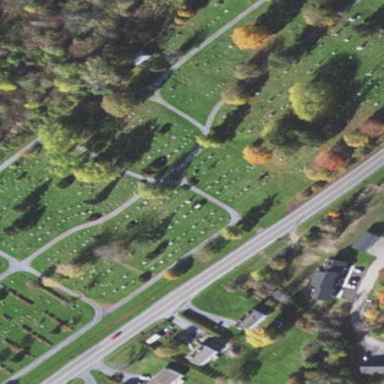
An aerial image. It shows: Graveyard area designated as cemetery.